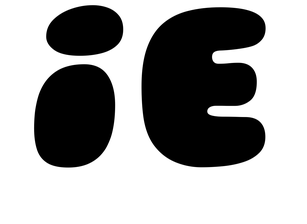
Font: Gluten_Black